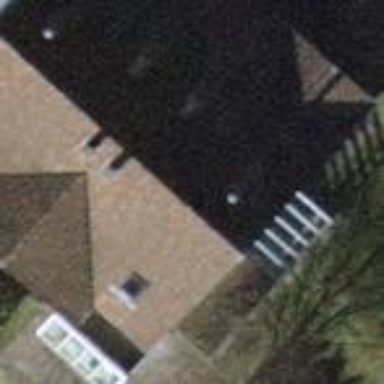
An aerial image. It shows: Terrace building.